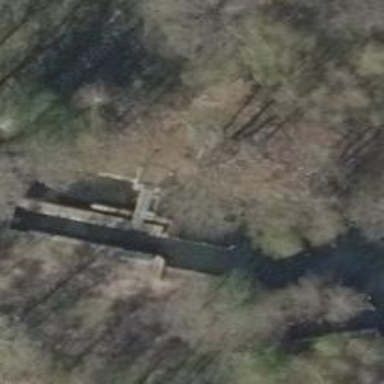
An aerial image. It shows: Lock gate on waterway.